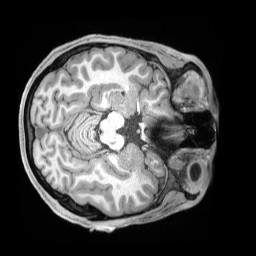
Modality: T1w
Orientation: axial
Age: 24
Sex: male
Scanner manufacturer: siemens
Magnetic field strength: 3 T
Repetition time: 2.4 s
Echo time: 0.00226 s